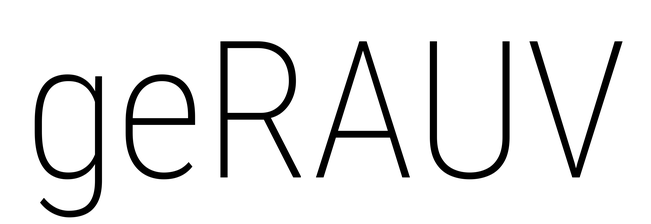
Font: Roboto_Condensed_ExtraLight